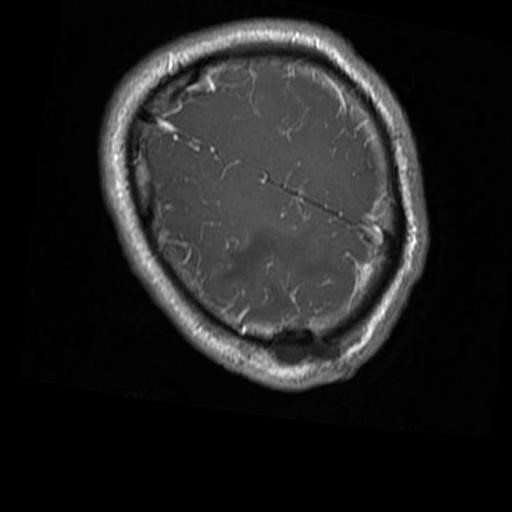
Label: brain_glioma